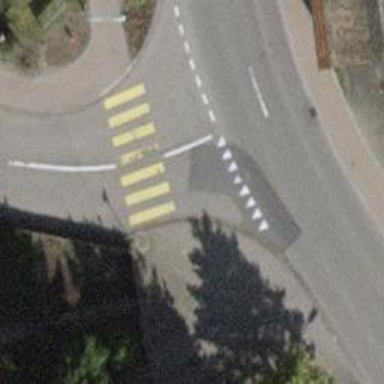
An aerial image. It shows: Kerb serving as barrier.